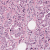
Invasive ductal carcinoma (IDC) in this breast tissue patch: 1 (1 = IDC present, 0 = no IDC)